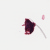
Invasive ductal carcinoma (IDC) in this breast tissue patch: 0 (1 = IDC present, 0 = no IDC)